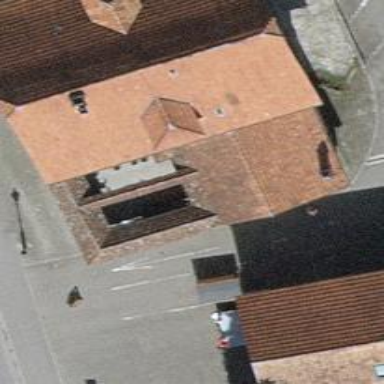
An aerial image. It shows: Building that houses restaurant.